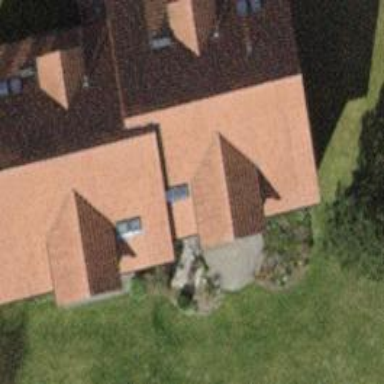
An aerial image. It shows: Gabled roof apartments building.